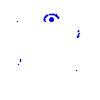
Particle: pion